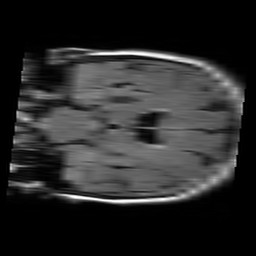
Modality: FLAIR
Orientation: coronal
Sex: female
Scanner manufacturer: philips
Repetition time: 11 s
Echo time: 0.125 s